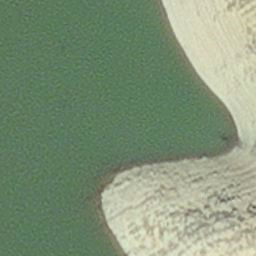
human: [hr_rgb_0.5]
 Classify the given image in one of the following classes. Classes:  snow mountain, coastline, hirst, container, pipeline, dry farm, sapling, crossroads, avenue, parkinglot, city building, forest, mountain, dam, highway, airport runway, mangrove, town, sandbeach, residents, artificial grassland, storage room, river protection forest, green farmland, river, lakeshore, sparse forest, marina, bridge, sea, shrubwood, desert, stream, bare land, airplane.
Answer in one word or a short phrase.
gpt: hirst